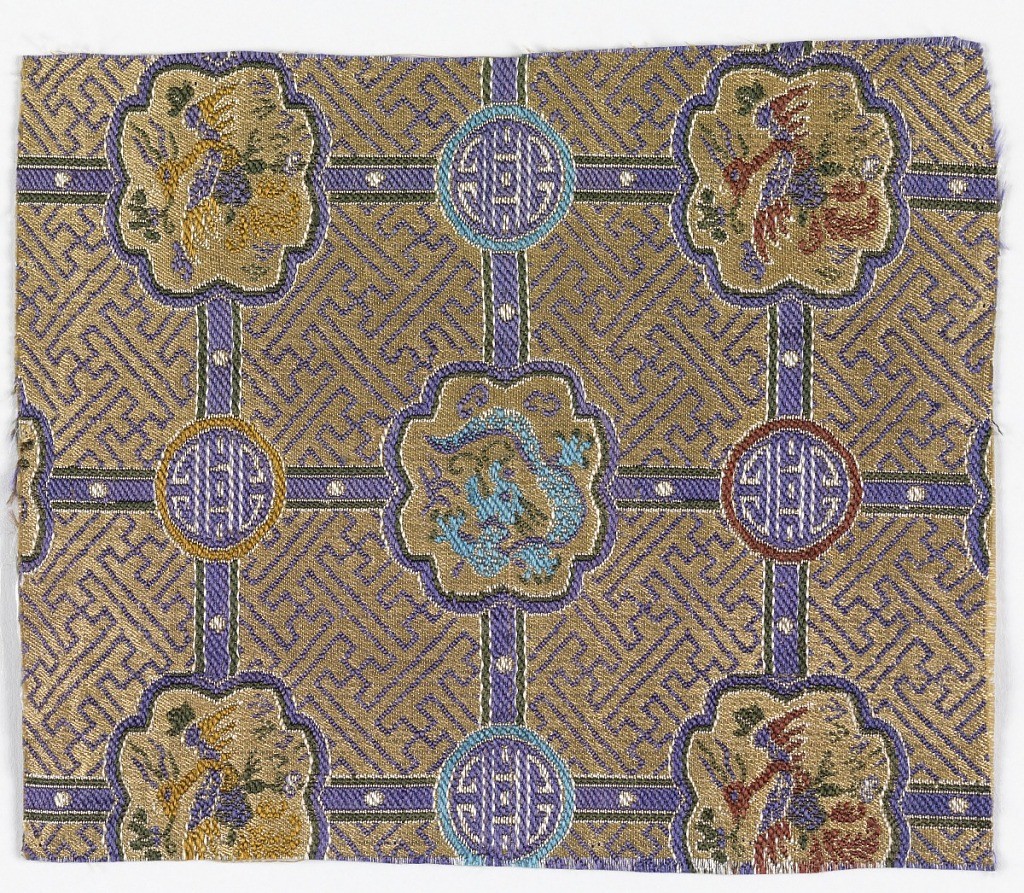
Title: Fragment
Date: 19th century
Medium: silk Technique: plain compound satin
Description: Allover geometrical design of circles filled with phoenix and dragons in blue, tan and red on a tan ground.